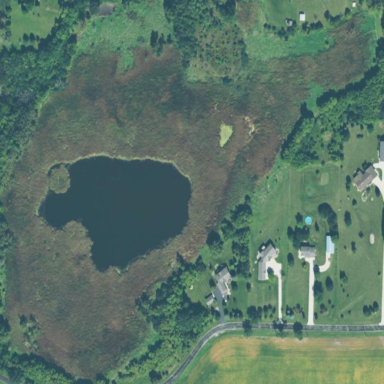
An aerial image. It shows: Wetland area.